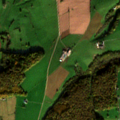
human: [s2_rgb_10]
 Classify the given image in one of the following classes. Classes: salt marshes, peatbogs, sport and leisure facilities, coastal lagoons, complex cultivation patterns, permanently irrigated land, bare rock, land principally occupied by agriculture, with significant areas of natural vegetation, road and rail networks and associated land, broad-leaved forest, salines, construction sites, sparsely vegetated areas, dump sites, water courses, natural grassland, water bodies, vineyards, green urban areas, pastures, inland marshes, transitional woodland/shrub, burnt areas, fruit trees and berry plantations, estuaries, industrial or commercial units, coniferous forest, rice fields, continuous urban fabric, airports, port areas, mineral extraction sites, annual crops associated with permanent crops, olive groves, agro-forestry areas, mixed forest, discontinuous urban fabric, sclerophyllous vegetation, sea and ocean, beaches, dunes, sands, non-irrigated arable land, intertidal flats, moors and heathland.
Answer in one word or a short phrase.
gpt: pastures, complex cultivation patterns, broad-leaved forest